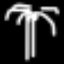
Label: palm tree